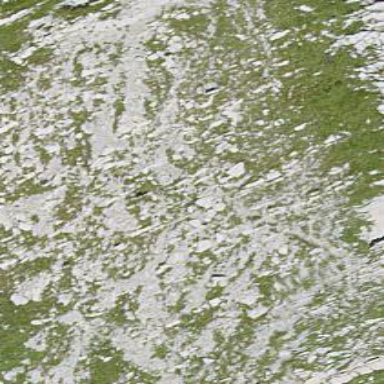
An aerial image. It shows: Rocky path.